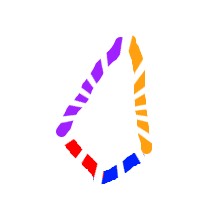
Shape: kite